Question: I am newbie to zend framework and i am trying to configure the zend. I was sucessfully installed zendskeleton applicaion on and
After installation I am creating new module as per define in user guide. I was make all code and pages according to guide, but after that i was enable to open . i got error 404 not found.
here code
1. application.config return array(
'modules' => array(
'Application','Album',
),
'module_paths' => array(
'./module',
'./vendor',
),
'config_glob_paths' => array(
'config/autoload/{,*.}{global,local}.php',
),
),
);
2. module.config return array(
'controllers' => array(
'invokables' => array(
'Album\Controller\Album' => 'Album\Controller\AlbumController',
),
),
'router' => array(
'routes' => array(
'album' => array(
'type' => 'segment',
'options' => array(
'route' => '/album[/][:action][/:id]',
'constraints' => array(
'action' => '[a-zA-Z][a-zA-Z0-9_-]*',
'id' => '[0-9]+',
),
'defaults' => array(
'controller' => 'Album\Controller\Album',
'action' => 'index',
),
),
),
),
),
'view_manager' => array(
'template_path_stack' => array(
'album' => __DIR__ . '/../view',
),
),
);
3. Module.php namespace Album;
// Add these import statements:
use Album\Model\Album;
use Album\Model\AlbumTable;
use Zend\Db\ResultSet\ResultSet;
use Zend\Db\TableGateway\TableGateway;
class Module
{
// getAutoloaderConfig() and getConfig() methods here
// Add this method:
public function getServiceConfig()
{
return array(
'factories' => array(
'Album\Model\AlbumTable' => function($sm) {
$tableGateway = $sm->get('AlbumTableGateway');
$table = new AlbumTable($tableGateway);
return $table;
},
'AlbumTableGateway' => function ($sm) {
$dbAdapter = $sm->get('Zend\Db\Adapter\Adapter');
$resultSetPrototype = new ResultSet();
$resultSetPrototype->setArrayObjectPrototype(new Album());
return new TableGateway('album', $dbAdapter, null, $resultSetPrototype);
},
),
);
}
}
4. httpd-vhosts.conf <VirtualHost *:81>
ServerName zf2-tutorial.localhost
DocumentRoot "C:/xampp\htdocs/ZendSkeletonApplication/ZendSkeletonApplication-master/public"
SetEnv APPLICATION_ENV "development"
<Directory C:/xampp\htdocs/ZendSkeletonApplication/ZendSkeletonApplication-master/public>
DirectoryIndex index.php
AllowOverride All
Order allow,deny
Allow from all
</Directory>
</VirtualHost>
5. host entry at system32 127.0.0.1:8081 zf2-tutorial.localhost

How can i handle it.
Thanks
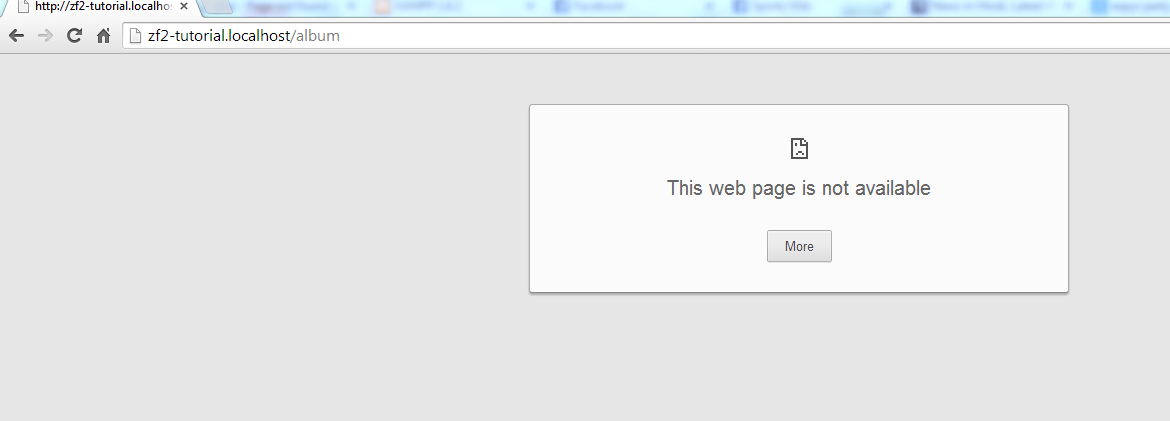
Answer: when you point with your apache document root to 'C:/xampp\htdocs/ZendSkeletonApplication/ZendSkeletonApplication-master/public'
you need to use in your browser this url 'http://zf2-tutorial.localhost:8081/album'
and not like you wrote 'http://zf2-tutorial.localhost/ZendSkeletonApplication/ZendSkeletonApplication-master/public/album'
this url points internal to a different module/location.
//edit
if this not work check your zf2 '/public' folder if there is a '.htaccess' file present otherwise use the file from the zend skeleton application here <URL>
please check also your 'apache vhost' entry if the 'port' is equal to your 'windows host' file port.
make sure apache 'ModRewrite' is loaded!